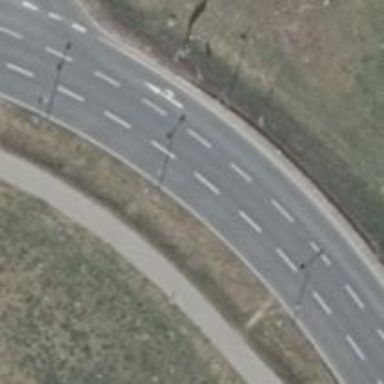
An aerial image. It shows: Tertiary road with asphalt surface and embankment.